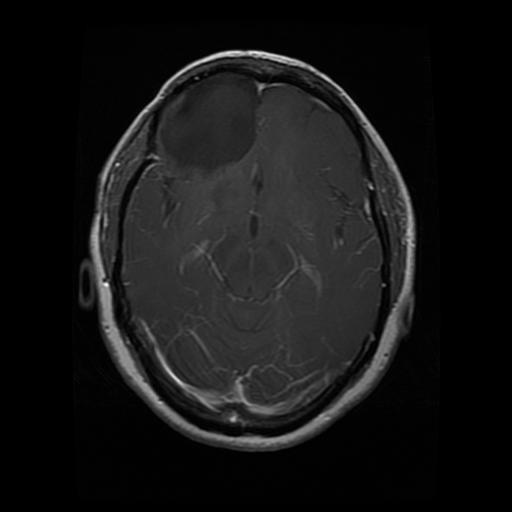
Label: glioma